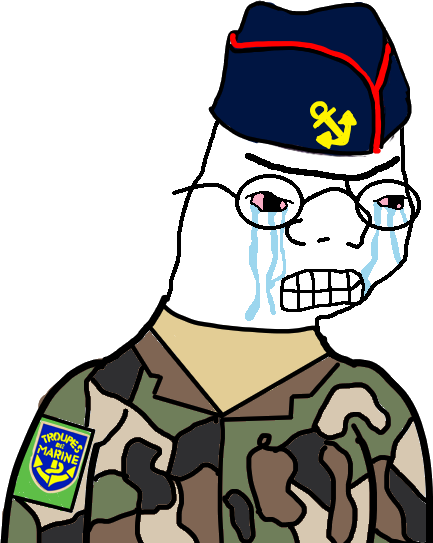
Label: 5_Zoomer